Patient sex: M
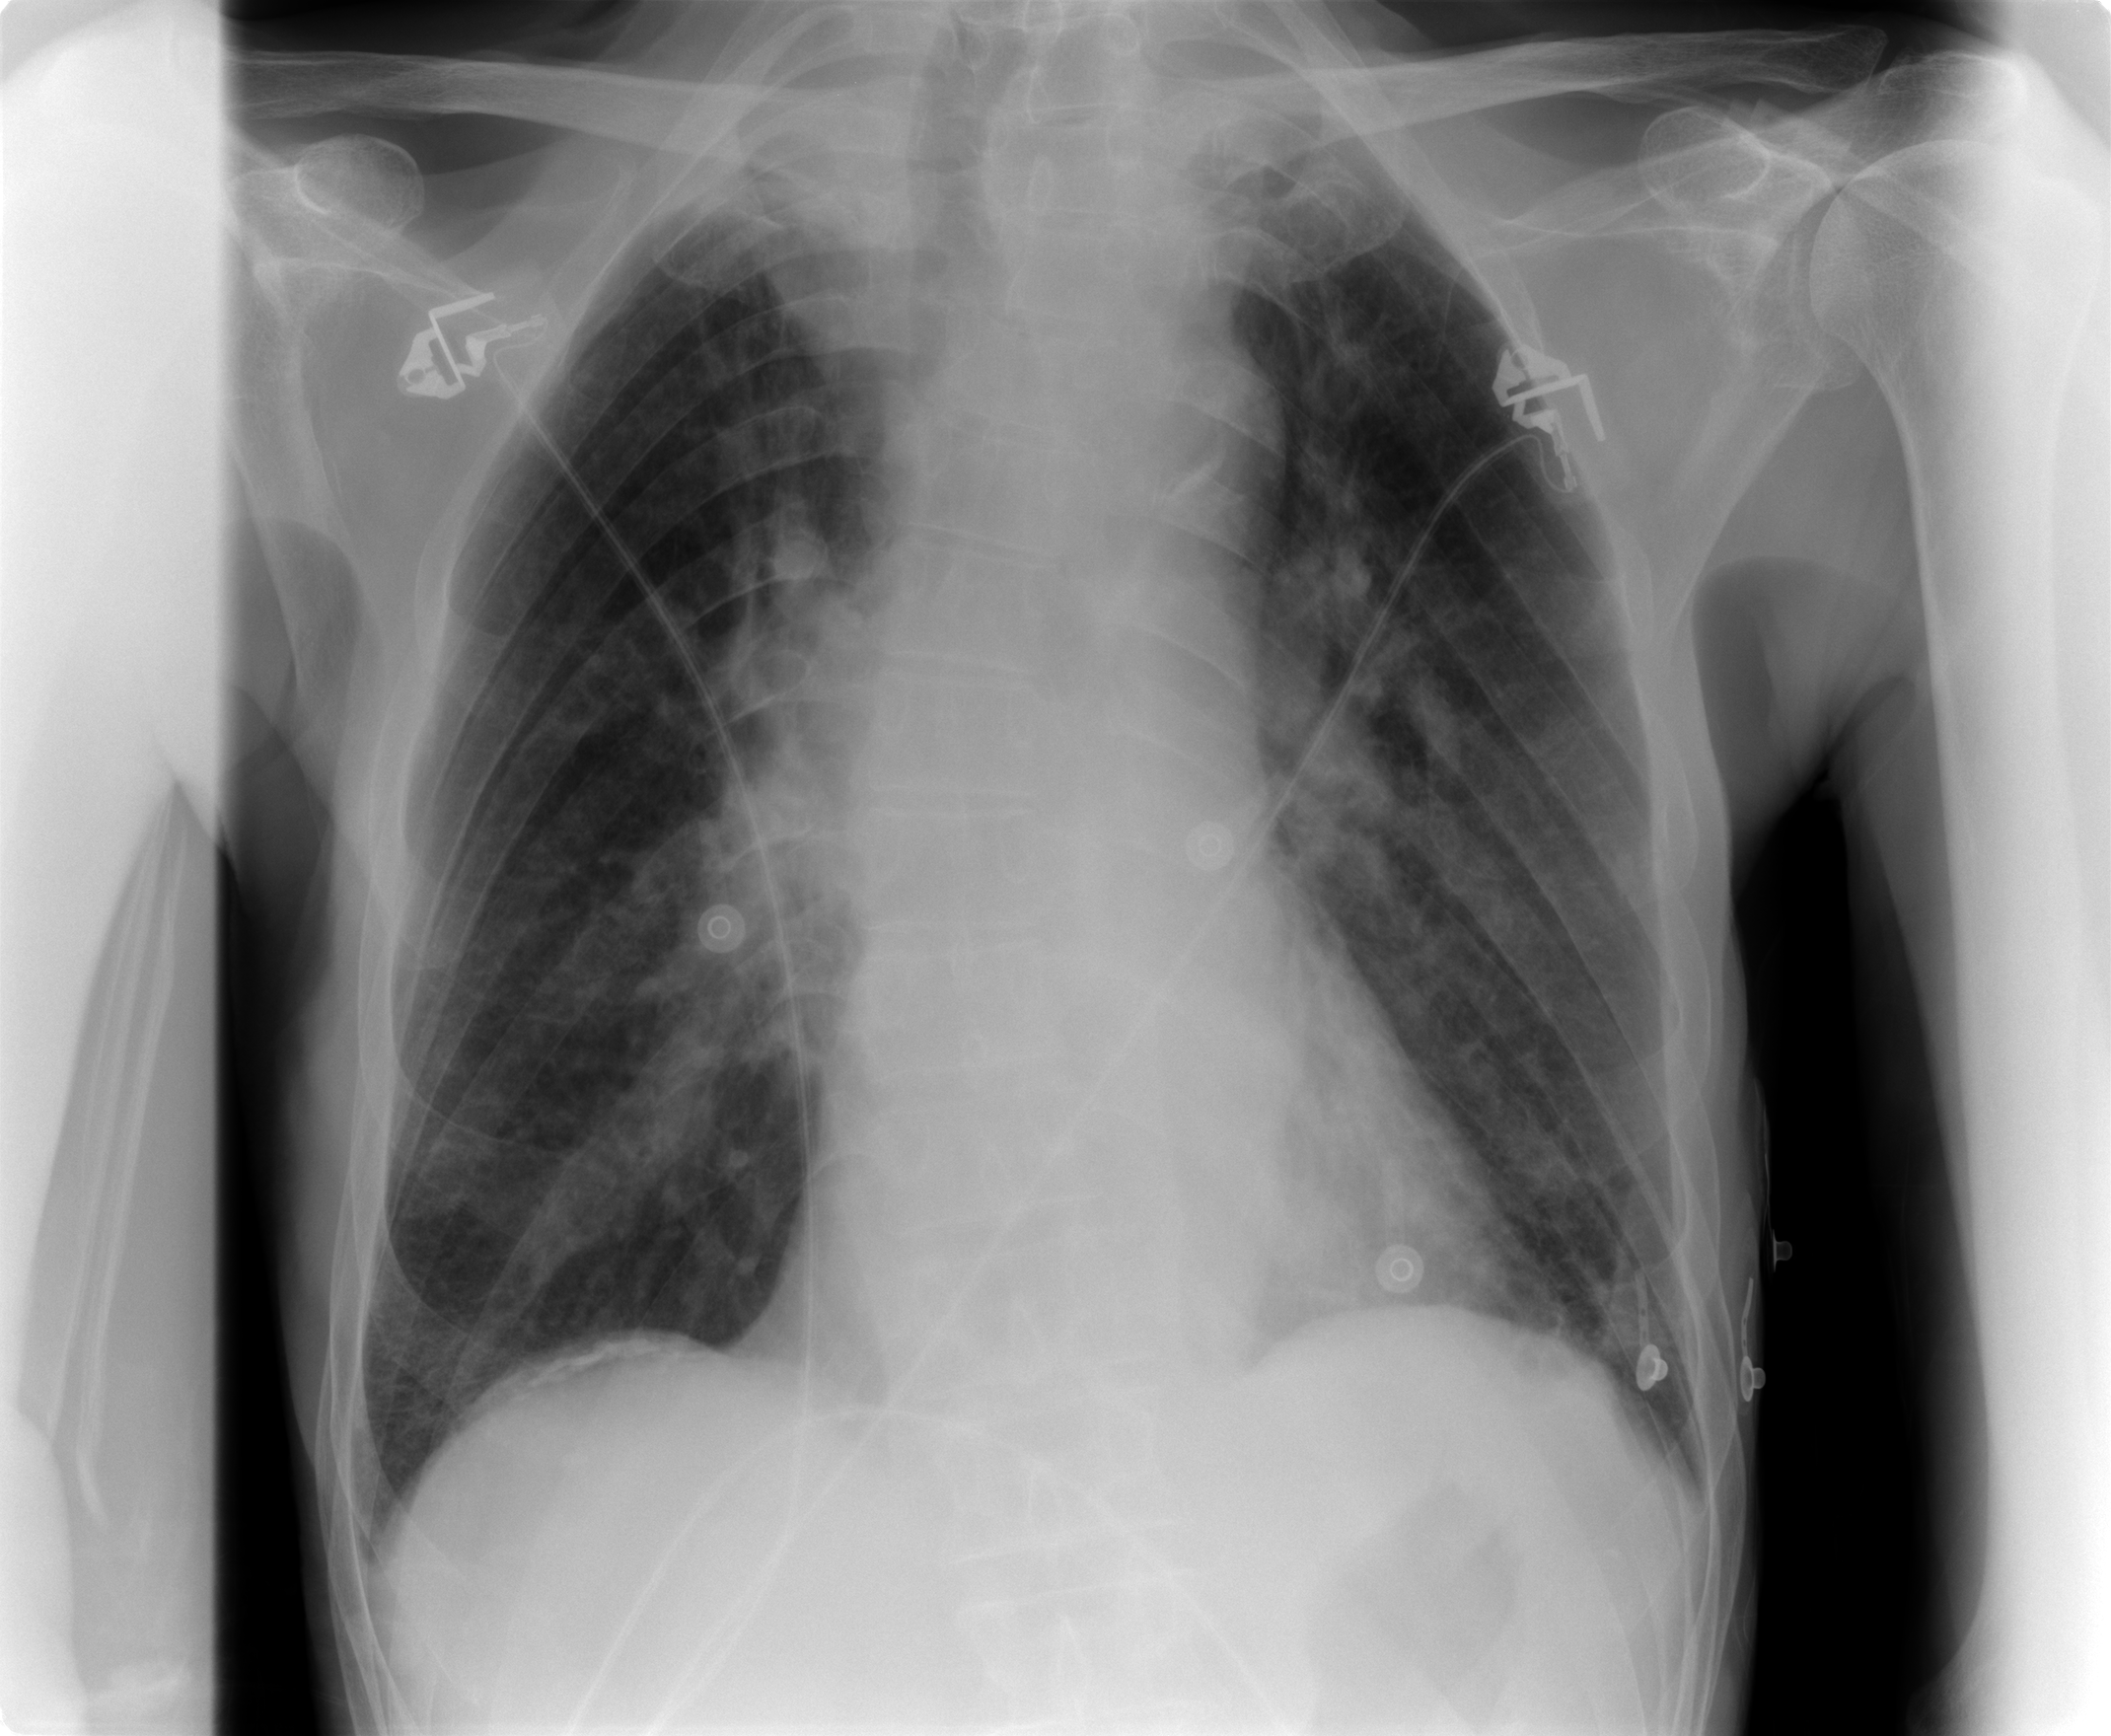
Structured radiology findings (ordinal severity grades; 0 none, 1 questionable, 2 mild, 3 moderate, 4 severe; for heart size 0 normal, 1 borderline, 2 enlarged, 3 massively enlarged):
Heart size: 0
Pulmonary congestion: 3
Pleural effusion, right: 1
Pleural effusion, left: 1
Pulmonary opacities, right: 0
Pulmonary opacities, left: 0
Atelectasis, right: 1
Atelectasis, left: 0